Question: I changed a button color using the following code:
'''
[self.testButton setBackgroundColor:[UIColor redColor]];
'''
but I got a weird button:

why the button background color didn't change?
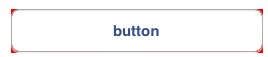
Answer: You can import '#import <QuartzCore/QuartzCore.h>' and try this,
'''
self.testButton = [UIButton buttonWithType:UIButtonTypeCustom];
self.testButton.backgroundColor = [UIColor redColor];
self.testButton.layer.borderColor = [UIColor blackColor].CGColor;
self.testButton.layer.borderWidth = 0.5f;
self.testButton.layer.cornerRadius = 10.0f;
'''
Or else you can use some custom image as the background image for this button.